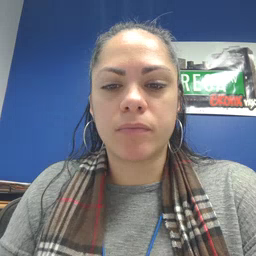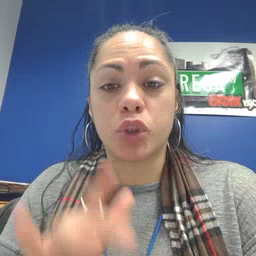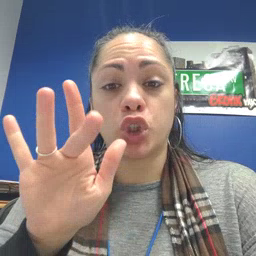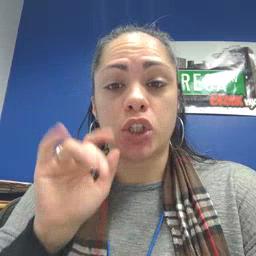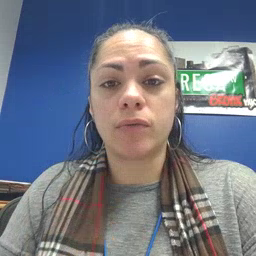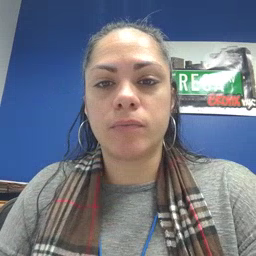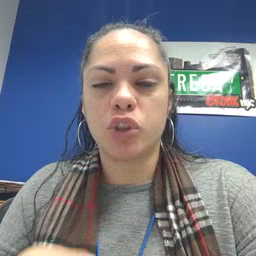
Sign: touch